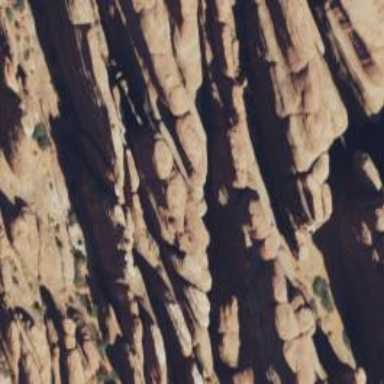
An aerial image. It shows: Natural cliff.